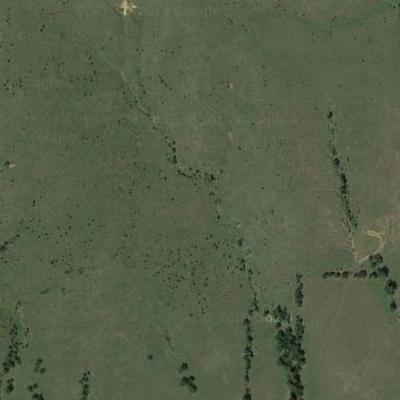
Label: Grass